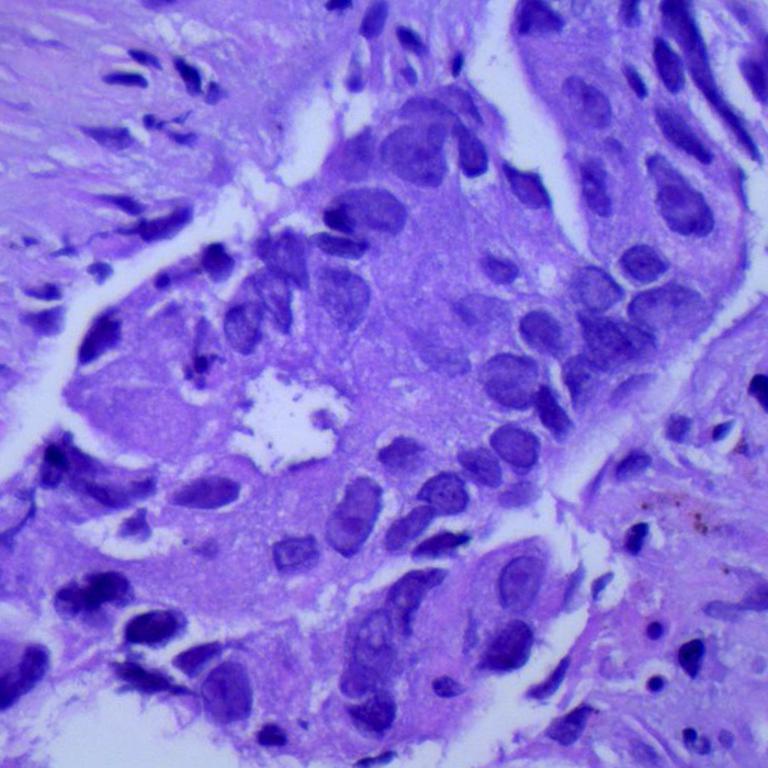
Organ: lung
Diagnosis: adenocarcinomas